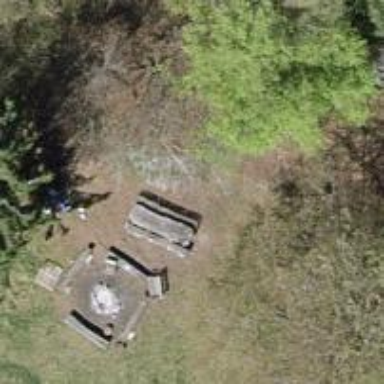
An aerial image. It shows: Picnic table located in leisure land area.